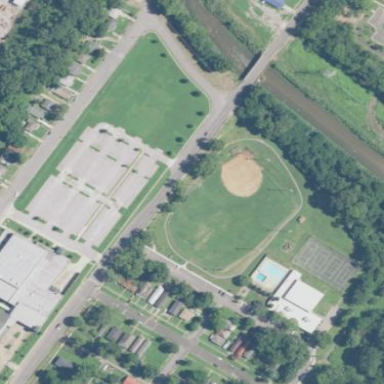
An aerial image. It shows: Baseball and multi-sport pitch for leisure activities.